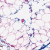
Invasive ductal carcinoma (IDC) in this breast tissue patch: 0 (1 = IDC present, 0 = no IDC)